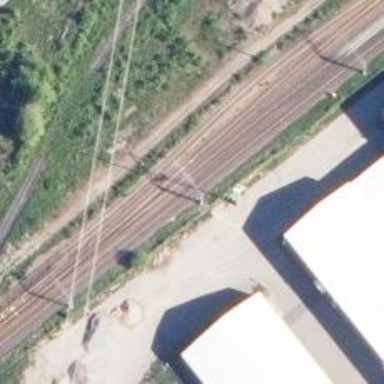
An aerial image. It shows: Railway track with continuous electrified contact lines.